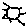
Label: sun